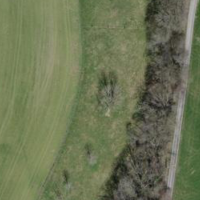
EUNIS habitat code: 24
Species observed at this site:
Echium vulgare